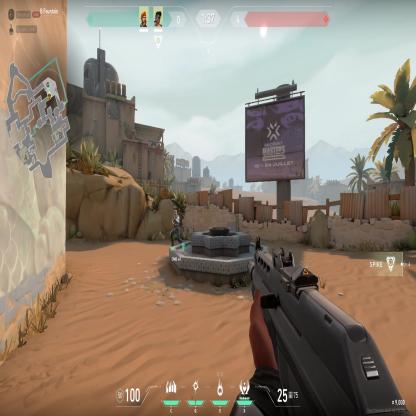
Label: teammate